Question: I have a data with coordinates similar to a Vertical Sine function, I want to fill the area between left edge and the curve generated using variable color with 'colormap' on 'matplot', changes in color whith value as the image (From Blue to Red). I've tried and get this result where start point and final point are conected by a line. I need to fill the left area.
'''
import numpy as np
import matplotlib.pyplot as plt
from matplotlib.path import Path
from matplotlib.patches import PathPatch
#Data
y=np.arange(0,10,0.01)
x=np.sin(y)*y+2
#Set Array
xx=np.asarray(x)
yy=np.asarray(y)
path = Path(np.array([xx,yy]).transpose())
patch = PathPatch(path, facecolor='none')
plt.gca().add_patch(patch)
im = plt.imshow(xx.reshape(yy.size,1), cmap=plt.cm.coolwarm,interpolation="nearest",
origin='left',extent=[-5,10,0,10],aspect="auto", clip_path=patch, clip_on=True)
im.set_clip_path(patch)
'''

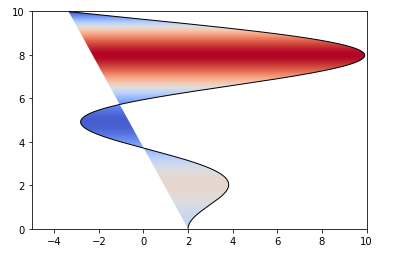
Answer: You could add two additional points lying on the y-axis to create the desired shape:
'''
import numpy as np
import matplotlib.pyplot as plt
from matplotlib.path import Path
from matplotlib.patches import PathPatch
y = np.linspace(0, 10, 200)
x = np.sin(y) * y + 2
path = Path(np.array([np.append(x, [-5, -5]), np.append(y, [y[-1], y[0]])]).T)
patch = PathPatch(path, facecolor='none')
plt.gca().add_patch(patch)
im = plt.imshow(x.reshape(y.size, 1), cmap=plt.cm.coolwarm, interpolation="nearest",
origin='lower', extent=[-5, 10, 0, 10], aspect="auto", clip_path=patch, clip_on=True)
plt.show()
'''
<URL>